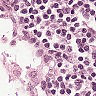
Metastatic tissue present: no